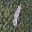
Label: 1